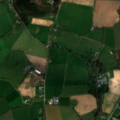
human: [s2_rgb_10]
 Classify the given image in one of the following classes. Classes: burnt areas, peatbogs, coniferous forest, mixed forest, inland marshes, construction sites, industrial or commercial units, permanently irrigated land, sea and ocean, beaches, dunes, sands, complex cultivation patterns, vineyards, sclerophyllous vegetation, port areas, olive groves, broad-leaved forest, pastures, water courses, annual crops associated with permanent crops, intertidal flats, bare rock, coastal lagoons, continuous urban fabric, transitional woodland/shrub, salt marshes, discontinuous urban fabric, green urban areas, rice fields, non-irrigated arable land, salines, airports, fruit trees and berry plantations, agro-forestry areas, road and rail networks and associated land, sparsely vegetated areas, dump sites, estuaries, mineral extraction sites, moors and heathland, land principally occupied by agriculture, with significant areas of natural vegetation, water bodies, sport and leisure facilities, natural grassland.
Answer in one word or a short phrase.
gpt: non-irrigated arable land, pastures